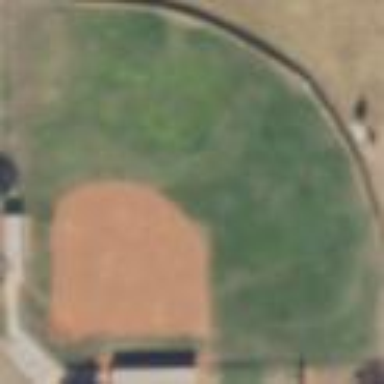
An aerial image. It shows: Softball pitch for leisure land activities.